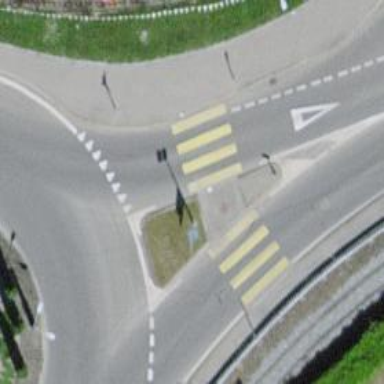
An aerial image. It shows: Marked footway crossing with island in the middle.